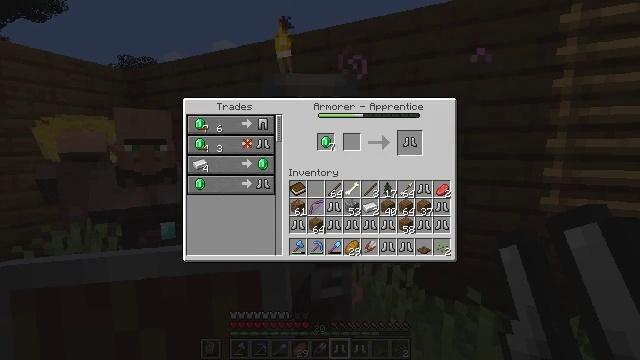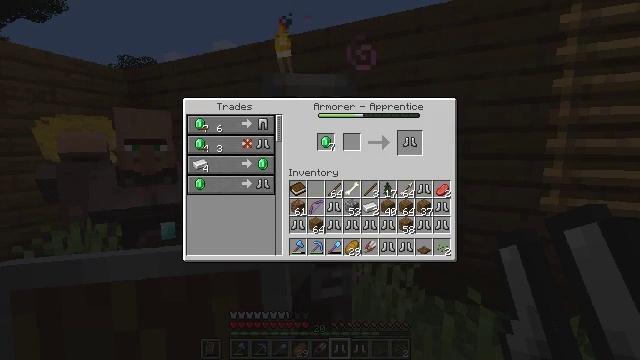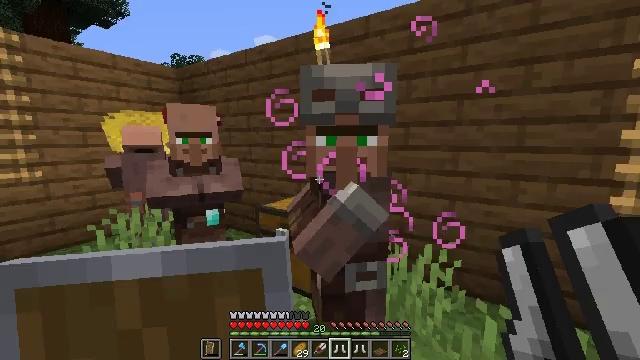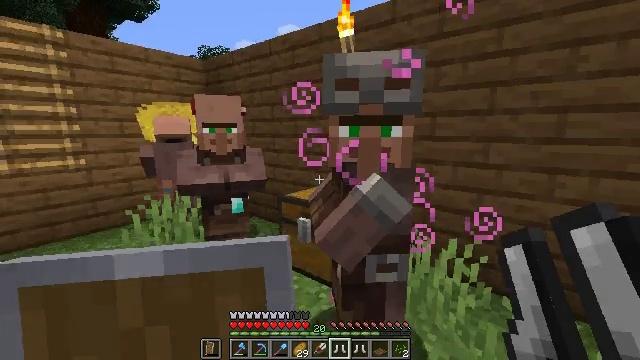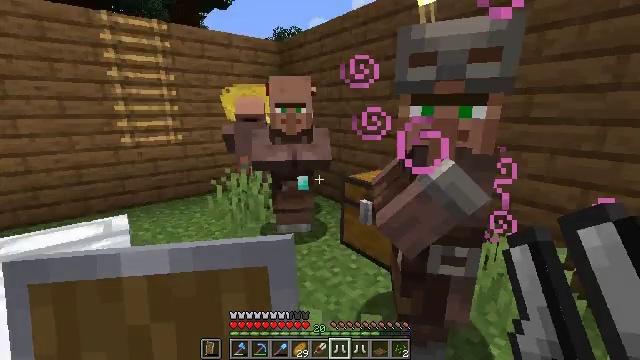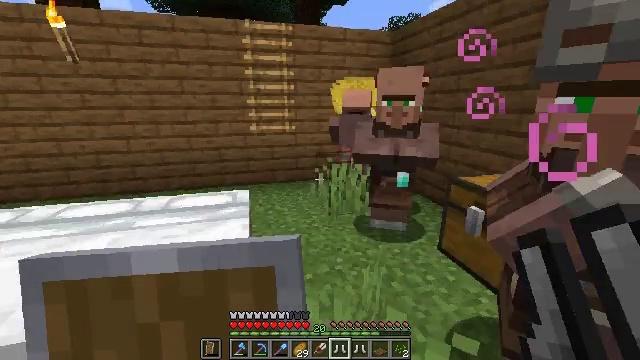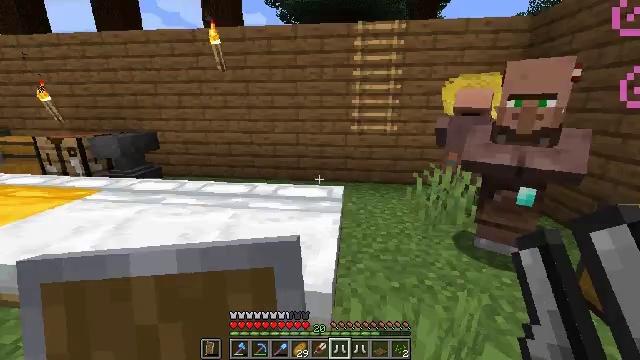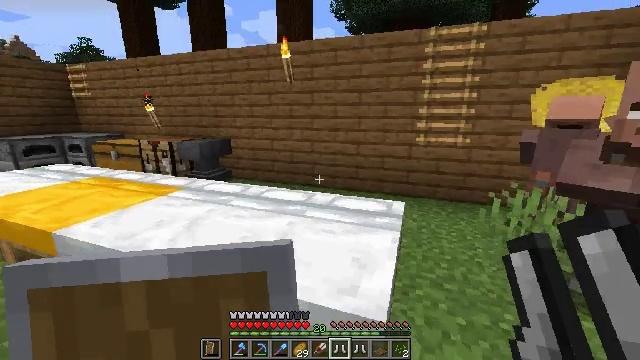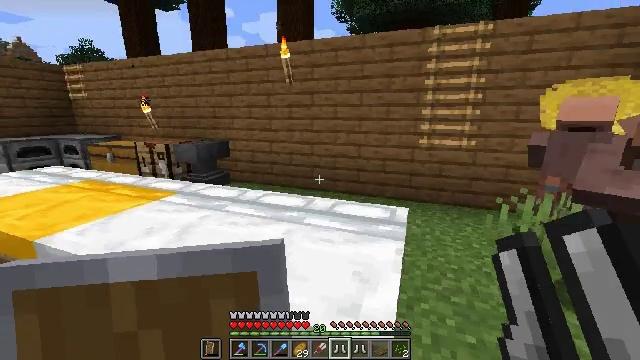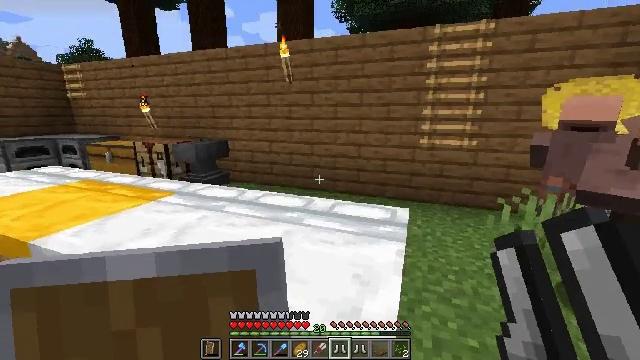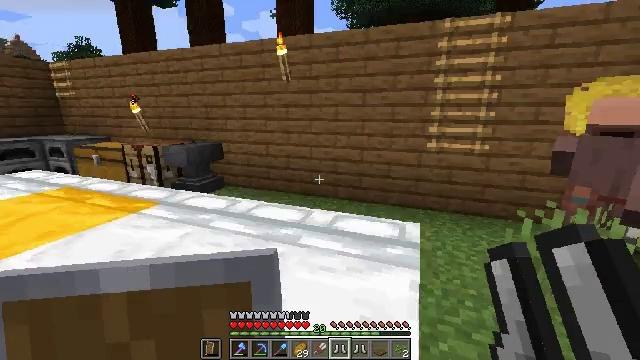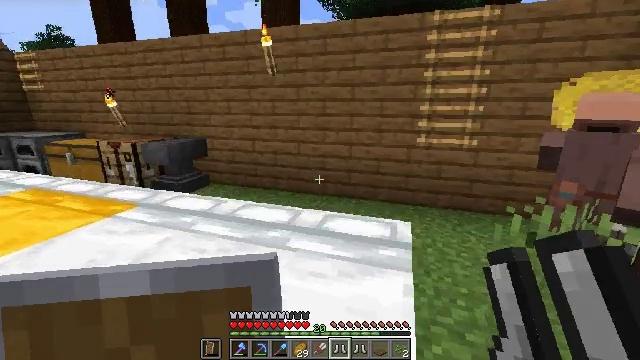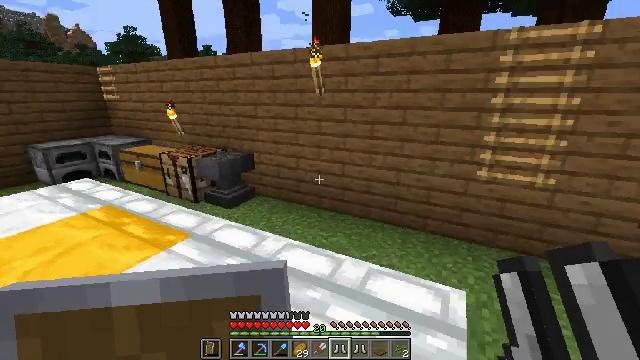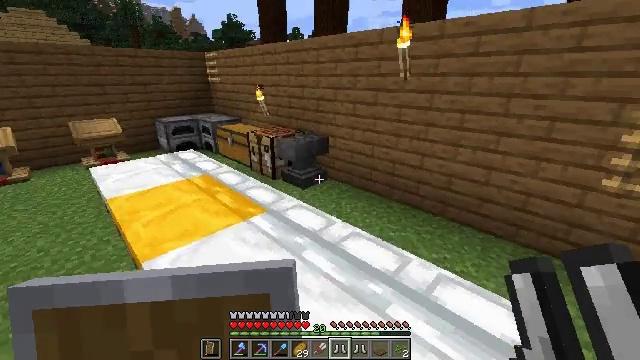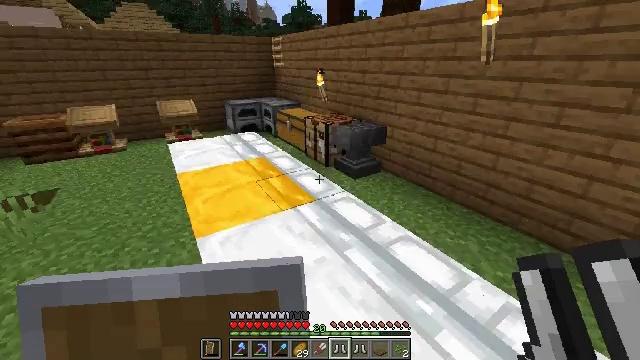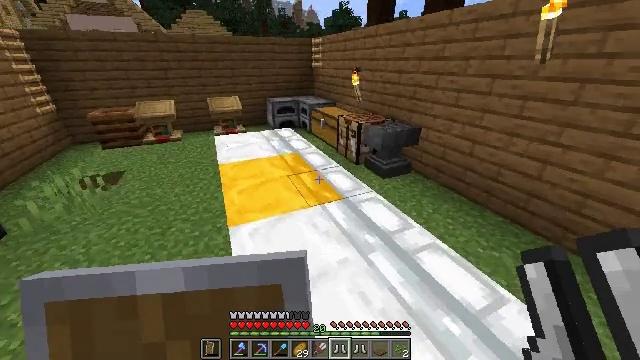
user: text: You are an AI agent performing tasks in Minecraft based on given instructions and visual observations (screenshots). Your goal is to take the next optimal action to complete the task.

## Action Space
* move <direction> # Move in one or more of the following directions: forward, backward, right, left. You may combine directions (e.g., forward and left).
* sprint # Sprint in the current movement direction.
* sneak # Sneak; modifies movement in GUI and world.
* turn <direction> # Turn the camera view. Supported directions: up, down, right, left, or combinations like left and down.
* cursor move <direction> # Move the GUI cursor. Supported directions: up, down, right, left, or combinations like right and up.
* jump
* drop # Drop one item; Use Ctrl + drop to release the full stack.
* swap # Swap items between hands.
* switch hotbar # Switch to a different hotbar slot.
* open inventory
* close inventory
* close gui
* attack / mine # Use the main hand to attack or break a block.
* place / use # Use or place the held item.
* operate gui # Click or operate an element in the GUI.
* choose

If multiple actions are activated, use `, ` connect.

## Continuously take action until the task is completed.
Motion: motion action
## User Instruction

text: Drop a pair of iron boots.
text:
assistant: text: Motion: cursor move left and down
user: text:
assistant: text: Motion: cursor move left and down
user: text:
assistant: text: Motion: turn left and down, close gui
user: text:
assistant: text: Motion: turn left and down, open inventory
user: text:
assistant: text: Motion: turn left and down
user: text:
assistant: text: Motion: turn left
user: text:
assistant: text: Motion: move forward, turn left and up
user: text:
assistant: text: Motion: move forward
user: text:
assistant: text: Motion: move forward
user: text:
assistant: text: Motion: move forward
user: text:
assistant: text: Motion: move forward, turn right and down
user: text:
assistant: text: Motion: move forward, turn left and down
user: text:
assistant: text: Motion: move forward, sprint, turn left and down
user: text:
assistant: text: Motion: move forward, sprint, turn left and down
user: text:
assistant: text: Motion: move forward, sprint, turn left and down
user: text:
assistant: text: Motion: move forward, sprint, turn left and up
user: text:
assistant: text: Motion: move forward, sprint
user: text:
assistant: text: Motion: move forward, sprint
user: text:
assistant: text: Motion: move forward, sprint
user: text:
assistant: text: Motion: move forward, sprint, turn left
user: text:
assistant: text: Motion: move forward, sprint, turn left
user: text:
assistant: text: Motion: move forward, turn left and down
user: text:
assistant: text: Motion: move forward, turn left
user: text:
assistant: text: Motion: move forward, turn left
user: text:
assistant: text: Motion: move forward
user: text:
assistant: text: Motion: move forward
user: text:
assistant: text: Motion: move forward
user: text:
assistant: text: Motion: move forward, turn left
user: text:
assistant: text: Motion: turn left
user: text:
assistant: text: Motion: turn left